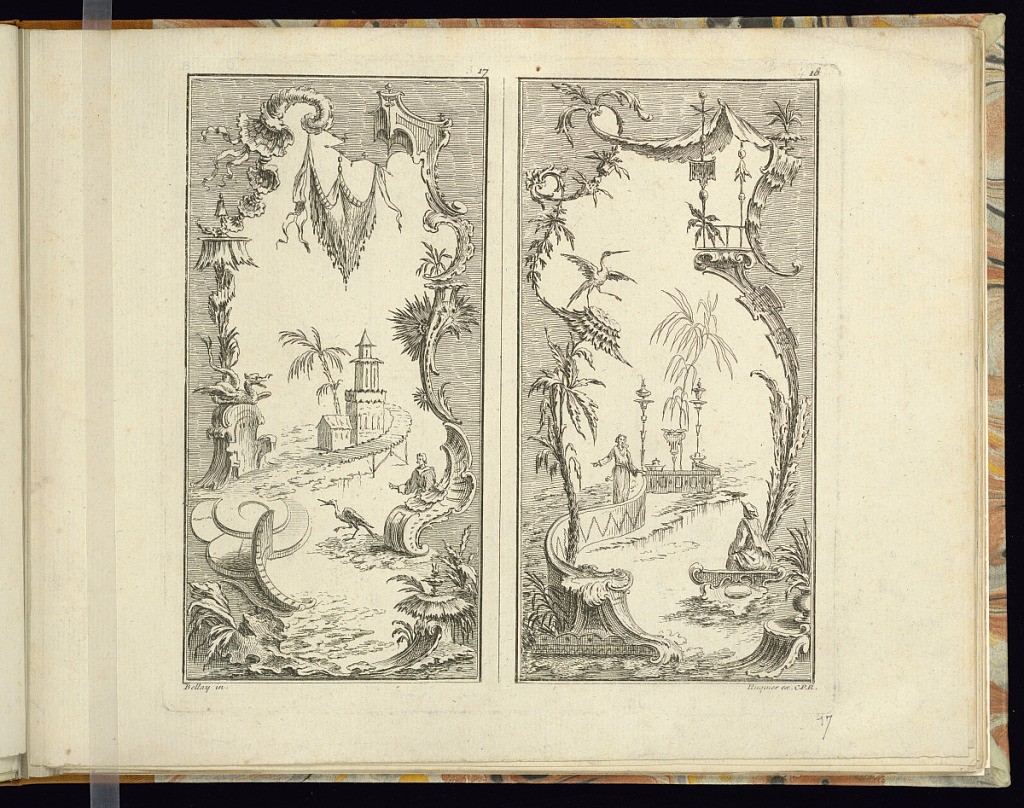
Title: Two Panel Designs
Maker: Bellay, French, active from 1734
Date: ca.1734-49
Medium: Etching and engraving on laid paper
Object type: Print
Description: Two designs for ornamental panels printed on the same plate, side-by-side. The designs feature rococo and chinoiserie motifs with ornately decorated frames featuring leaves, c-scrolls, feathers, ribbons, shells, rinceaux, fleurons, flowers, drapery, canopies, a dragon, leafy, branches, vases, and birds. In the center of each panel are figures within fantastical landscapes. To the left, a figure sits on the frame, a bird in front of him with buildings, a bridge, and a tree in the background. To the right, a woman stands behind a short garden wall / balustrade with a vase, and tall lantern-type structures in the background, a man sits in the foreground facing the woman, water between them. The plate is numbered and signed.